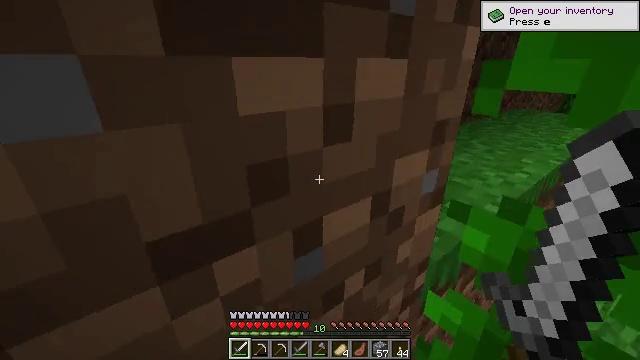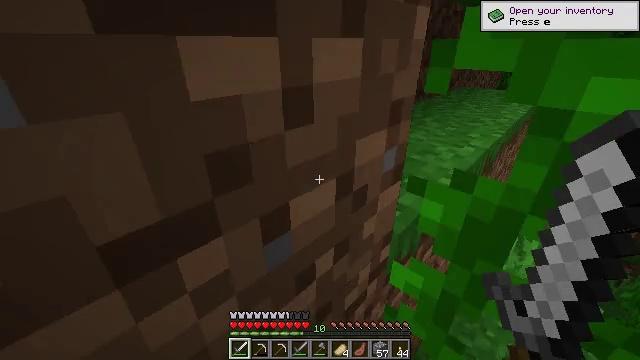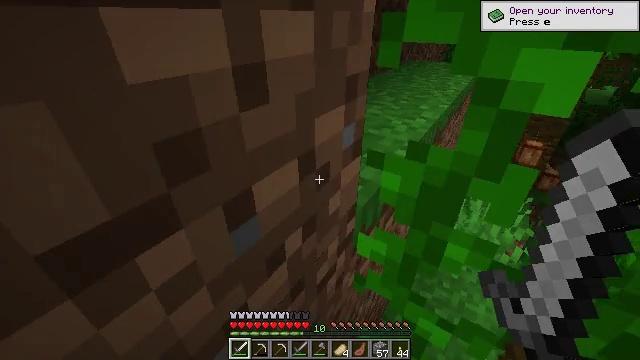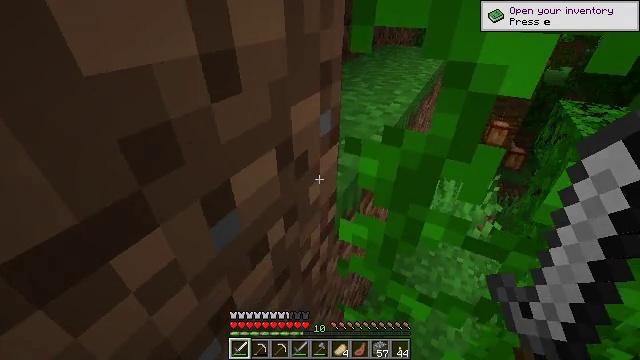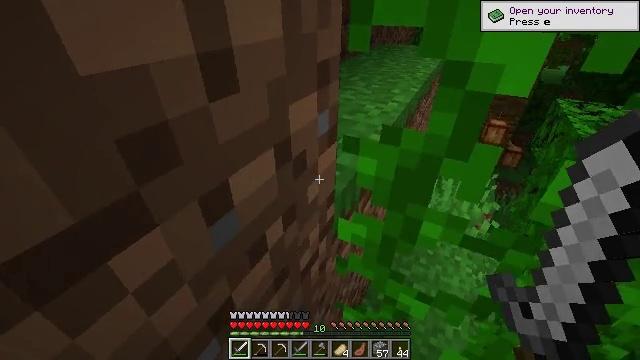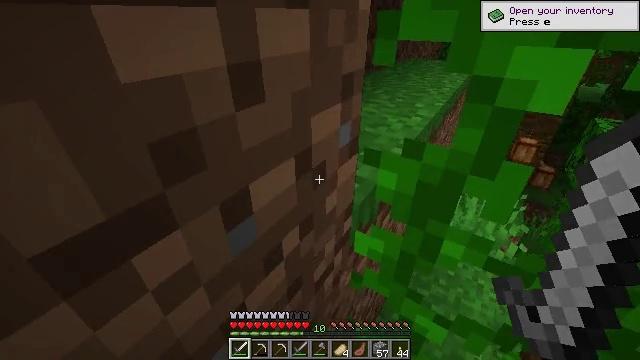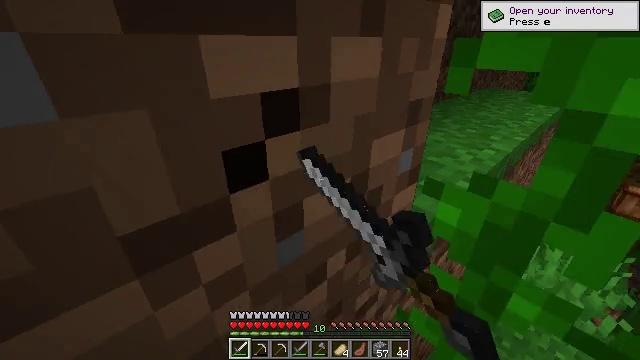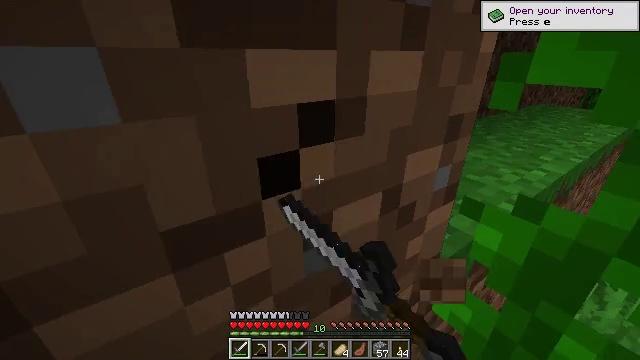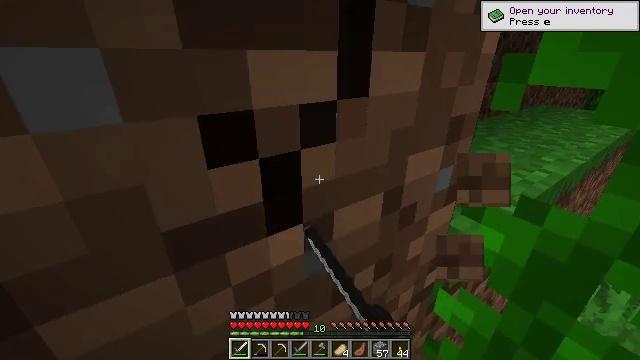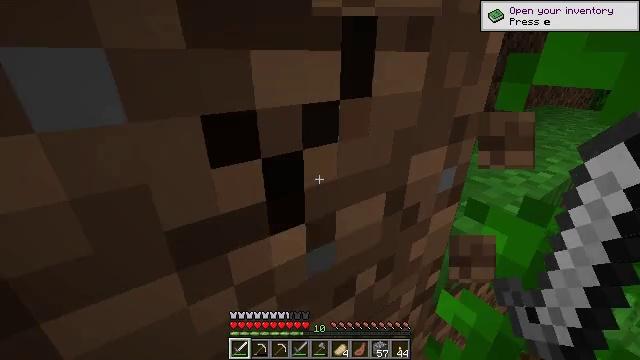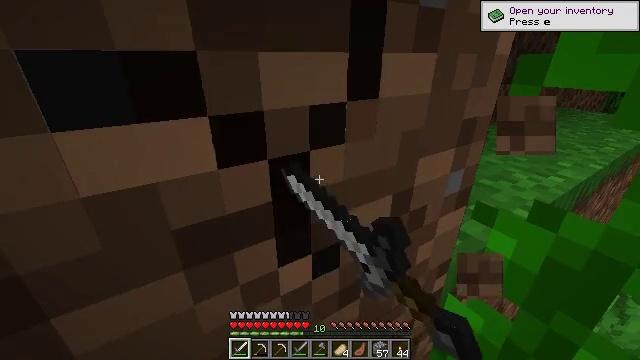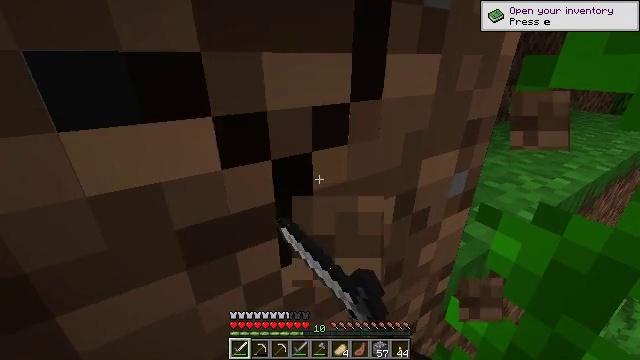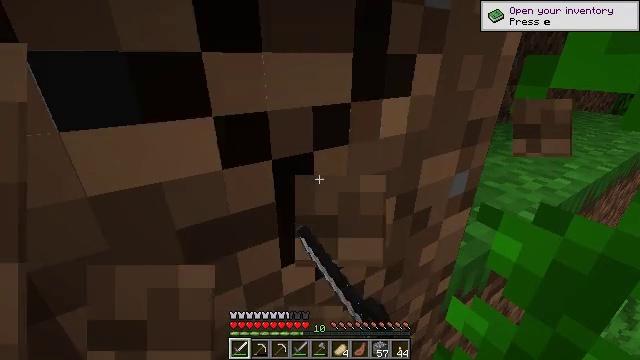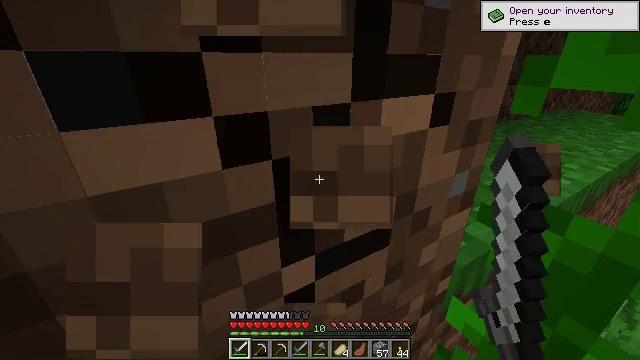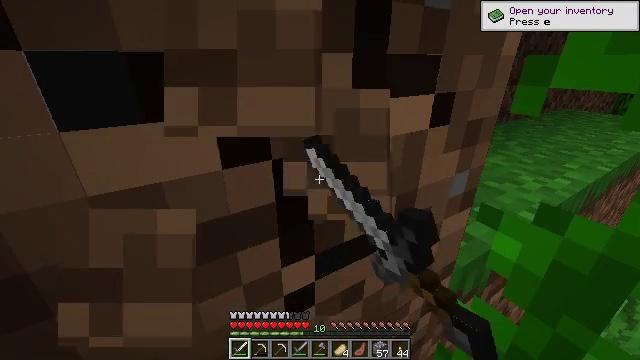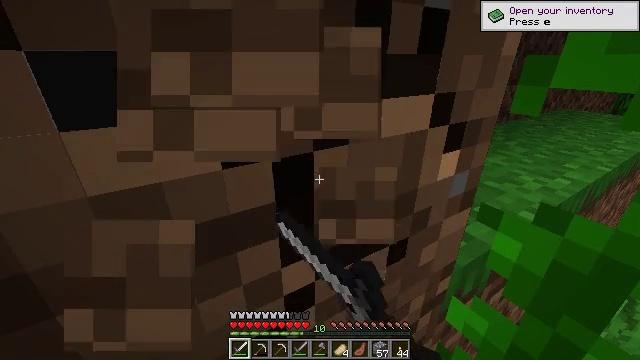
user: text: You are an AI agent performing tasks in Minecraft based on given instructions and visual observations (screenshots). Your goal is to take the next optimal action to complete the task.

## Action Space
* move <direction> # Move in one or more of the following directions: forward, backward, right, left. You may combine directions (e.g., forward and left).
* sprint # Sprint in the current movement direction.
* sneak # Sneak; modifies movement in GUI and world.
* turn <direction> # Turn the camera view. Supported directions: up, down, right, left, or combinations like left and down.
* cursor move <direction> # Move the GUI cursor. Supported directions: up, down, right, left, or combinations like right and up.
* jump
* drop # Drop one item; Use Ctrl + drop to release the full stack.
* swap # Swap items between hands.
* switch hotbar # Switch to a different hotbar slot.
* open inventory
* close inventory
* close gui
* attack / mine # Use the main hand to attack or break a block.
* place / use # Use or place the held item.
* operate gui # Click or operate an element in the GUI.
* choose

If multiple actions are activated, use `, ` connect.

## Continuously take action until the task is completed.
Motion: motion action
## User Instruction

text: Collect the grass block using a shovel.
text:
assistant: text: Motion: turn right and down
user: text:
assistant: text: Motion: turn right and down
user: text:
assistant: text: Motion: turn right and down
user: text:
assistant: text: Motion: no_op
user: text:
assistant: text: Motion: turn left and up, attack / mine
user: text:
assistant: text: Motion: turn left and up, attack / mine
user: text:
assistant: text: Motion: turn left and up, attack / mine
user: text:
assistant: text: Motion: attack / mine
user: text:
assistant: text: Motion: attack / mine
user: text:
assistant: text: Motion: turn left, attack / mine
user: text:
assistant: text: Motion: attack / mine
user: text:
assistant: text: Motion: attack / mine
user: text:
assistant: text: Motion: attack / mine
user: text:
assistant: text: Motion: attack / mine
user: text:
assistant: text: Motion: attack / mine
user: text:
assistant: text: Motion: attack / mine
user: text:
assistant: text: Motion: attack / mine
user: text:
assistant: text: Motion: attack / mine
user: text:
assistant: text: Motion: attack / mine
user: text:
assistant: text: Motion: attack / mine
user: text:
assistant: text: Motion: attack / mine
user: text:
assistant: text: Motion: attack / mine
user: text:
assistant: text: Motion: attack / mine
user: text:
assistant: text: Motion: attack / mine
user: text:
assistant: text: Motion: attack / mine
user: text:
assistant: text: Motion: attack / mine
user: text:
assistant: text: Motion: attack / mine